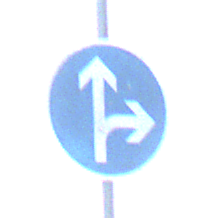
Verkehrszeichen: VorgeschriebeneFahrtrichtungGeradeausOderRechts
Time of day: SunriseSunset
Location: Outdoor (Nature)
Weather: PartlyCloudy
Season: NotSpecified
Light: Natural